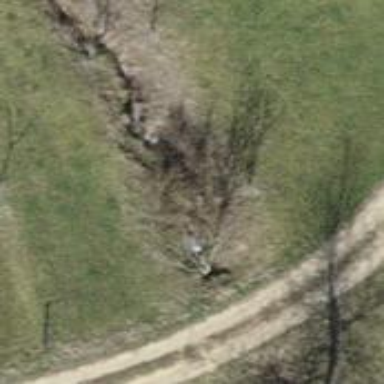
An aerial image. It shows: Culvert tunnel.